Field crop: maize
Growth stage: 2
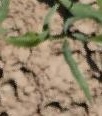
Species: maize